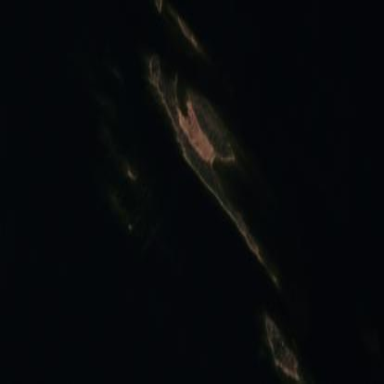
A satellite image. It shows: Islet.